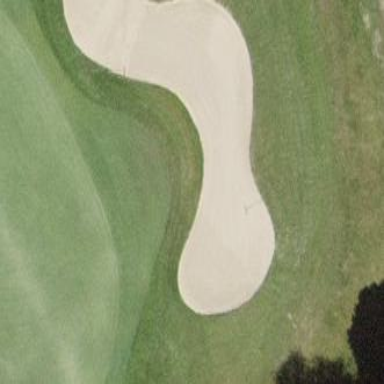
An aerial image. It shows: Golf bunker.